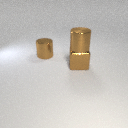
large brown metal cube below large brown metal cylinder